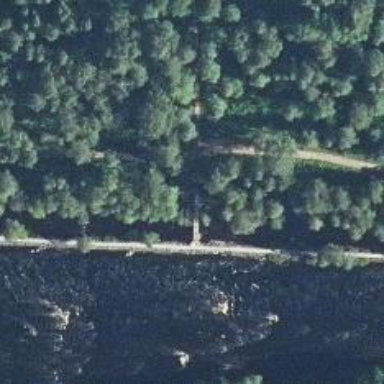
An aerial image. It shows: Footway on bridge.